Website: macys
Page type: cart
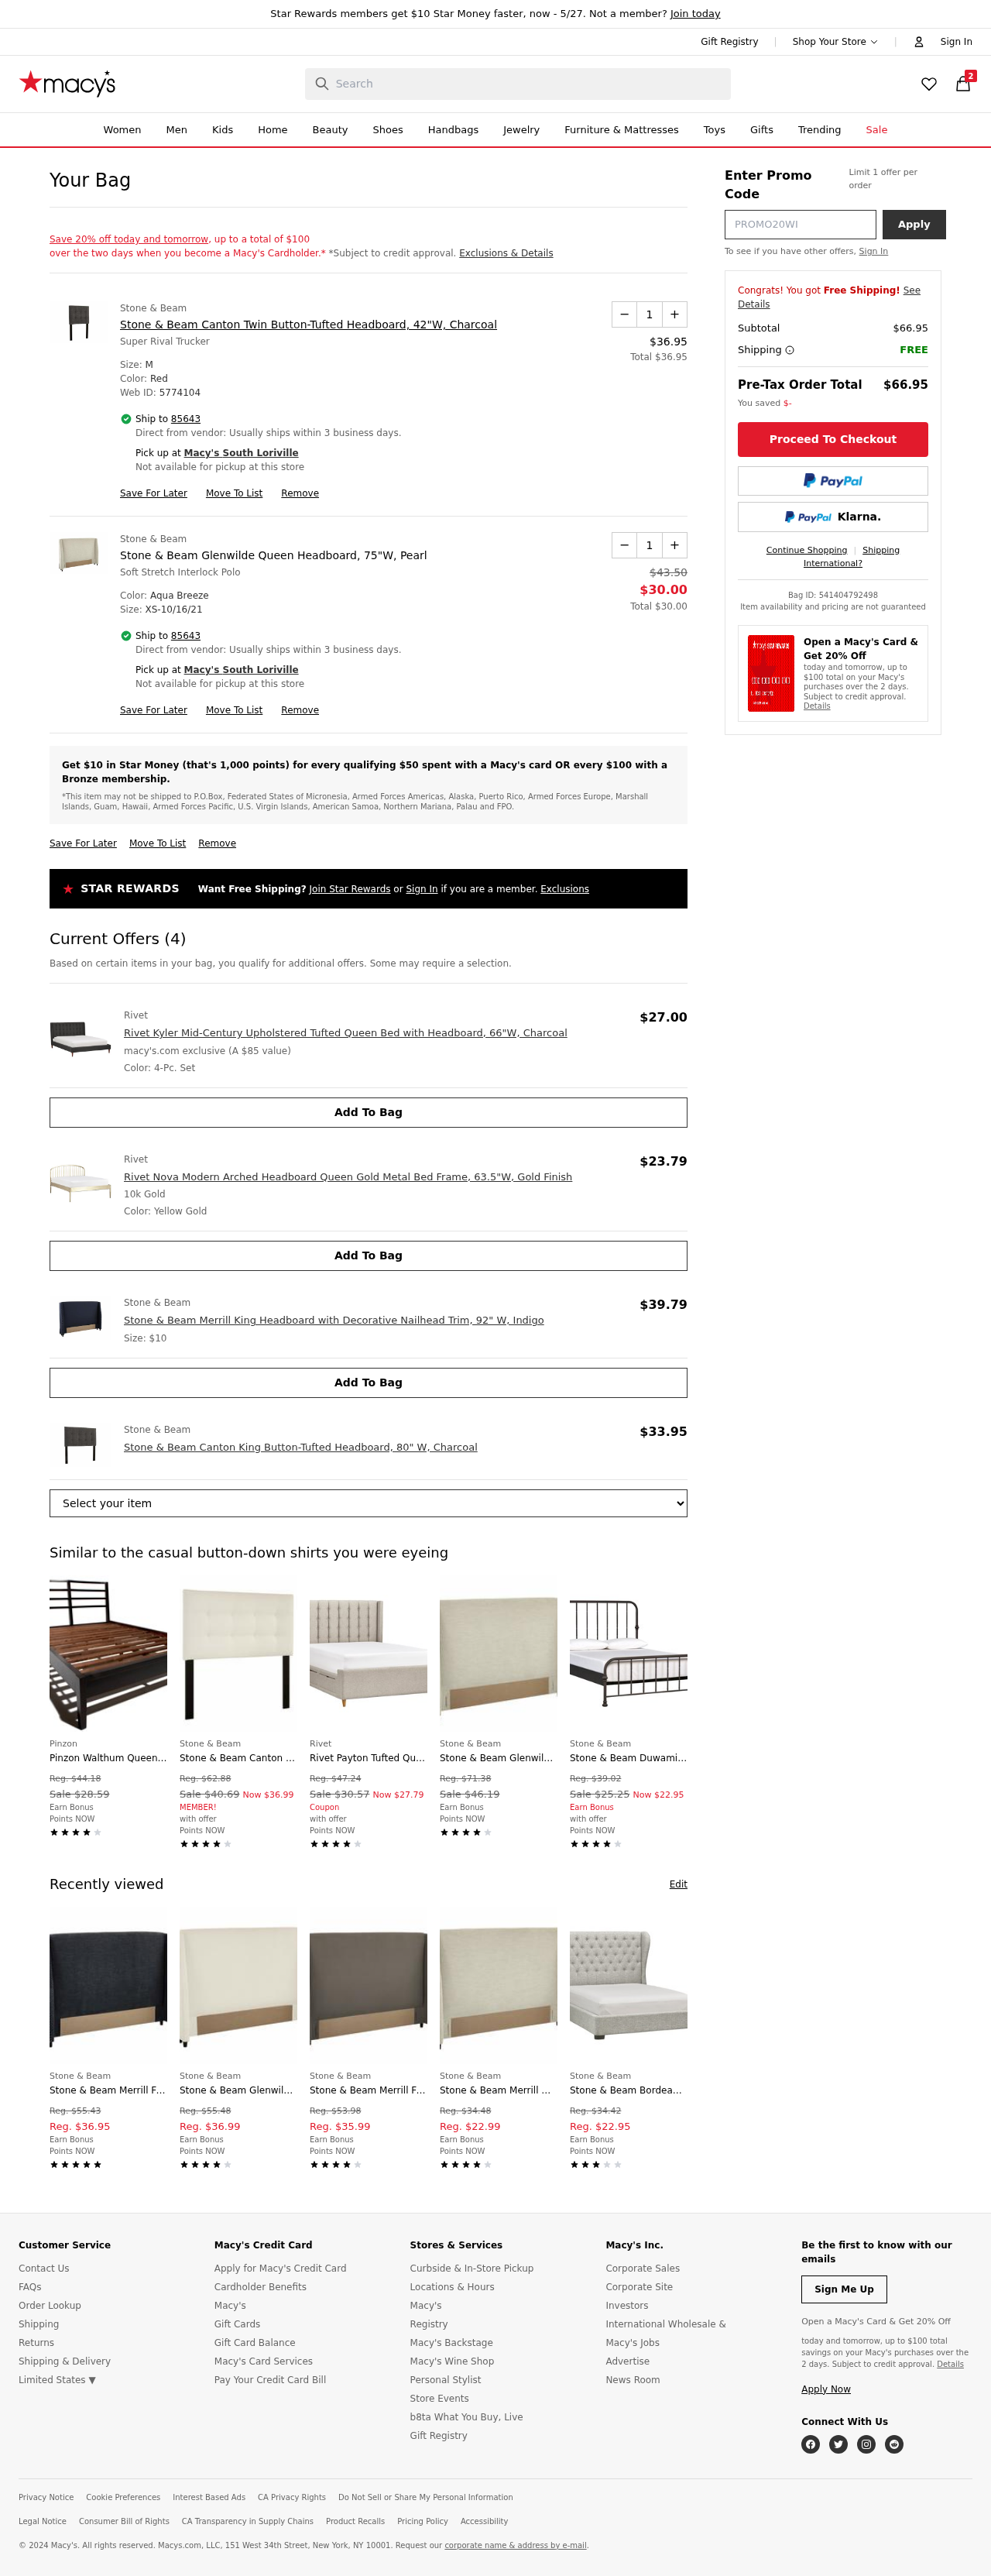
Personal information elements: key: PII_CITY
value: South Loriville
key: PII_POSTCODE
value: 85643
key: PII_PROMO_CODE
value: SPRING36
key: PII_POSTCODE2
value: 85643
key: PII_CITY2
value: South Loriville
Product elements: key: PRODUCT1_BRAND
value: Stone & Beam
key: PRODUCT1_NAME
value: Stone & Beam Canton Twin Button-Tufted Headboard, 42"W, Charcoal
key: PRODUCT1_PRICE
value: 36.95
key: PRODUCT1_QUANTITY
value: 1
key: PRODUCT2_BRAND
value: Stone & Beam
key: PRODUCT2_NAME
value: Stone & Beam Glenwilde Queen Headboard, 75"W, Pearl
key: PRODUCT2_PRICE
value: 30
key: PRODUCT2_QUANTITY
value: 1
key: PRODUCT3_BRAND
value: Rivet
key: PRODUCT3_NAME
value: Rivet Kyler Mid-Century Upholstered Tufted Queen Bed with Headboard, 66"W, Charcoal
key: PRODUCT3_PRICE
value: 27
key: PRODUCT4_BRAND
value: Rivet
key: PRODUCT4_NAME
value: Rivet Nova Modern Arched Headboard Queen Gold Metal Bed Frame, 63.5"W, Gold Finish
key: PRODUCT4_PRICE
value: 23.79
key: PRODUCT5_BRAND
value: Stone & Beam
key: PRODUCT5_NAME
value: Stone & Beam Merrill King Headboard with Decorative Nailhead Trim, 92" W, Indigo
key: PRODUCT5_PRICE
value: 39.79
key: PRODUCT6_BRAND
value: Stone & Beam
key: PRODUCT6_NAME
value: Stone & Beam Canton King Button-Tufted Headboard, 80" W, Charcoal
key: PRODUCT6_PRICE
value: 33.95
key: PRODUCT1_TOTAL
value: Total $36.95
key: PRODUCT2_ORIGINAL_PRICE
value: $43.50
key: PRODUCT2_TOTAL
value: Total $30.00
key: PRODUCT7_BRAND
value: Pinzon
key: PRODUCT7_NAME
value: Pinzon Walthum Queen Bed
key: PRODUCT7_ORIGINAL_PRICE
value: Reg. $44.18
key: PRODUCT7_SALE_PRICE
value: Sale $28.59
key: PRODUCT8_BRAND
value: Stone & Beam
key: PRODUCT8_NAME
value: Stone & Beam Canton King Button-Tufted Headboard, 80" W, Romero Cream
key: PRODUCT8_ORIGINAL_PRICE
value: Reg. $62.88
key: PRODUCT8_SALE_PRICE
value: Sale $40.69
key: PRODUCT8_PRICE
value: Now $36.99
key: PRODUCT9_BRAND
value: Rivet
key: PRODUCT9_NAME
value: Rivet Payton Tufted Queen Bed With Storage Drawers, 89.4" L, Natural
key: PRODUCT9_ORIGINAL_PRICE
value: Reg. $47.24
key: PRODUCT9_SALE_PRICE
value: Sale $30.57
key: PRODUCT9_PRICE
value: Now $27.79
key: PRODUCT10_BRAND
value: Stone & Beam
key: PRODUCT10_NAME
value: Stone & Beam Glenwilde King Headboard, 92" W, Pearl
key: PRODUCT10_ORIGINAL_PRICE
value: Reg. $71.38
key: PRODUCT10_SALE_PRICE
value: Sale $46.19
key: PRODUCT11_BRAND
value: Stone & Beam
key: PRODUCT11_NAME
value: Stone & Beam Duwamish Classic Metal Bed Frame with Headboard
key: PRODUCT11_ORIGINAL_PRICE
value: Reg. $39.02
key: PRODUCT11_SALE_PRICE
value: Sale $25.25
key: PRODUCT11_PRICE
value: Now $22.95
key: PRODUCT12_BRAND
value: Stone & Beam
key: PRODUCT12_NAME
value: Stone & Beam Merrill Full Headboard with Decorative Nailhead Trim, 69" W, Eclipse
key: PRODUCT12_ORIGINAL_PRICE
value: Reg. $55.43
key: PRODUCT12_PRICE
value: Reg. $36.95
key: PRODUCT13_BRAND
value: Stone & Beam
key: PRODUCT13_NAME
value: Stone & Beam Glenwilde Full Headboard, 69" W, Cream
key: PRODUCT13_ORIGINAL_PRICE
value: Reg. $55.48
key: PRODUCT13_PRICE
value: Reg. $36.99
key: PRODUCT14_BRAND
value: Stone & Beam
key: PRODUCT14_NAME
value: Stone & Beam Merrill Full Headboard with Decorative Nailhead Trim, 69" W, Pewter
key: PRODUCT14_ORIGINAL_PRICE
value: Reg. $53.98
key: PRODUCT14_PRICE
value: Reg. $35.99
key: PRODUCT15_BRAND
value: Stone & Beam
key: PRODUCT15_NAME
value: Stone & Beam Merrill Queen Headboard with Decorative Nailhead Trim, 75"W, Pearl
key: PRODUCT15_ORIGINAL_PRICE
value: Reg. $34.48
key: PRODUCT15_PRICE
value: Reg. $22.99
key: PRODUCT16_BRAND
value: Stone & Beam
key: PRODUCT16_NAME
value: Stone & Beam Bordeaux Tufted Low Wingback Queen Bed with Headboard, 71"W, Grey
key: PRODUCT16_ORIGINAL_PRICE
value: Reg. $34.42
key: PRODUCT16_PRICE
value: Reg. $22.95
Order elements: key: ORDER_NUM_ITEMS
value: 2
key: ORDER_SUBTOTAL
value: $66.95
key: ORDER_SUBTOTAL2
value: $66.95
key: ORDER_ID
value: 541404792498
Search elements: key: HEADER_SEARCH
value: Search